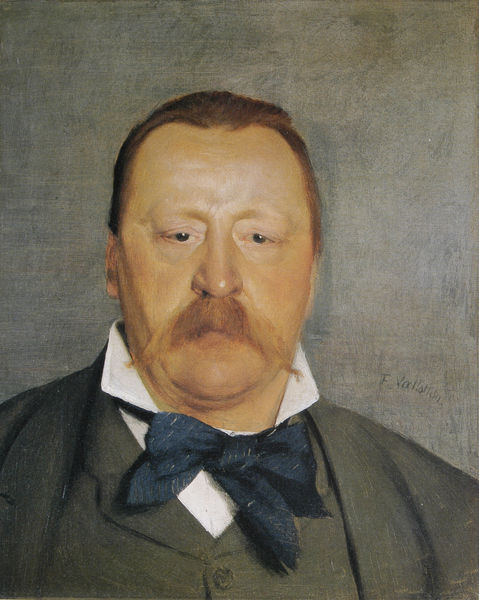
Titel: Bildnis Alfred Delisle
Künstler: Félix Vallotton
Institution: (Privatsammlung)
Schlagwörter: blau, haut, mann, schatten, weiß, braun, frisur, grau, haar, hintergrund, licht, mund, nase, ohr, profil, stirn, blick, rot, rock, schleife, anzug, bart, blond, hemd, jacke, schnurrbart, wand, augen, gesicht, kragen, mensch, bildnis, portrait, porträt, signatur, öl, auge, haare, mantel, realismus, brustbild, frontal, kinn, knopf, ohren, scheitel, schulter, traurig, vallotton, naturalismus, valotton, felix vallotton, kahl, frack, dick, schnurbart, krawatte, glanz, fliege, gehrock, jackett, sakko, schnauzbart, schnauzer, jacket, weste, foto, fett, rothaarig, schwein, vatermörder, hohe stirn, schnautzer, gekämmt, frontalansicht, doppelkinn, hellgrau, rotblond, jakett, rötlich, binder, sacko, feist, knofp, 40, truarig, kopr, sinneirend, fliege blau